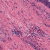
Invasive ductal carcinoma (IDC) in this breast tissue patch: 0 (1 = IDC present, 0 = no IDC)